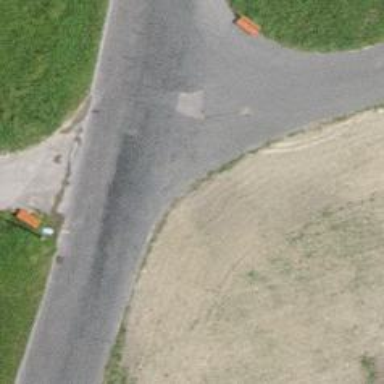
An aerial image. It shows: Bus stop equipped with public transport stop position.